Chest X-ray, PA view. Patient: 42 years old, sex F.
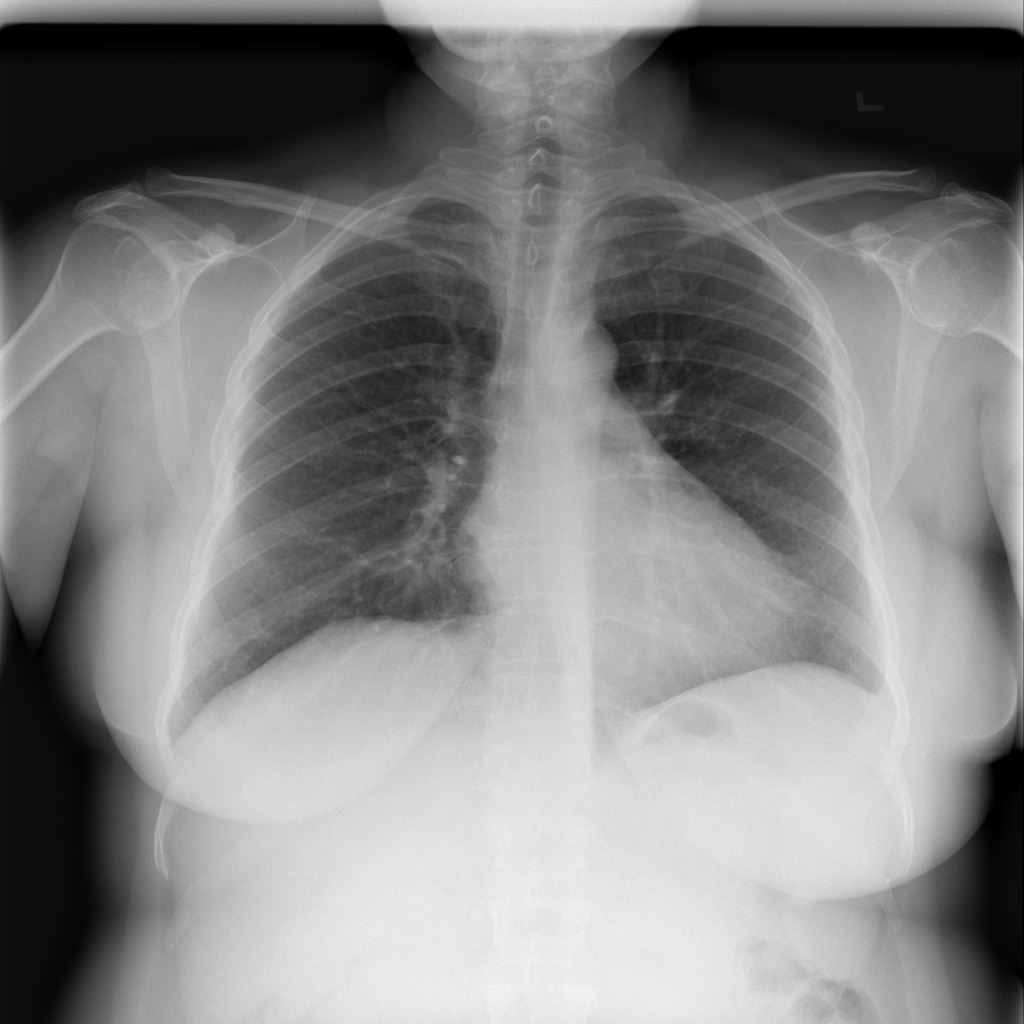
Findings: No Finding